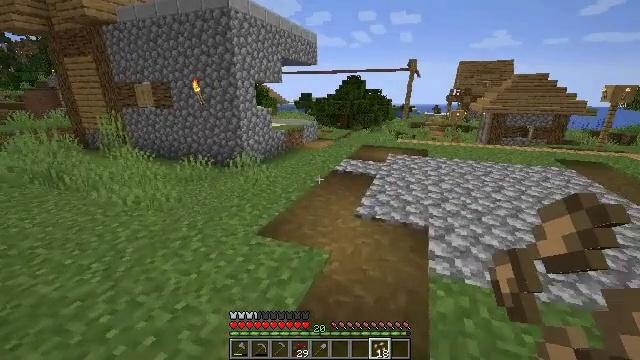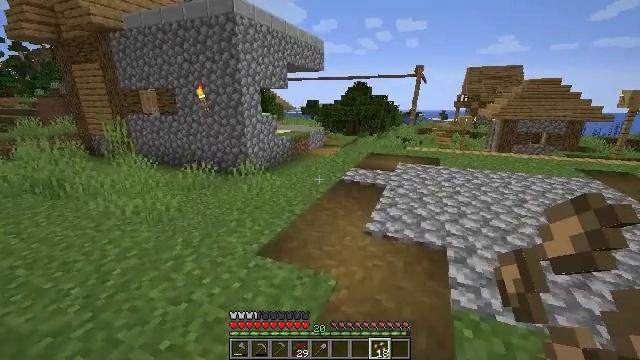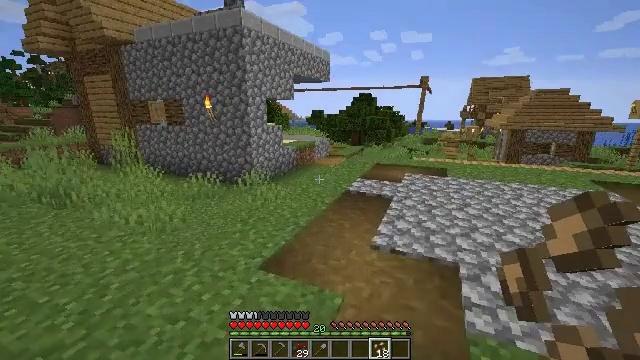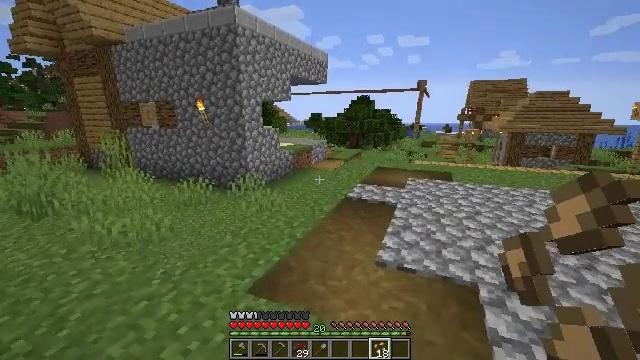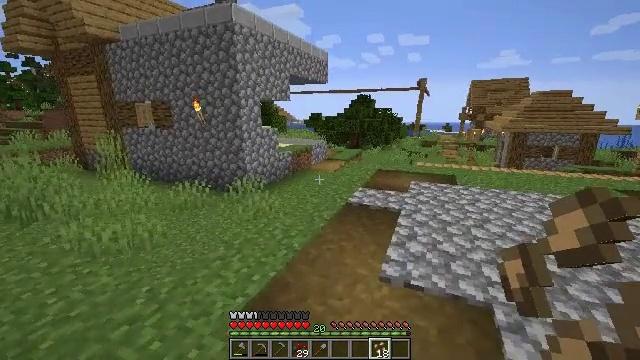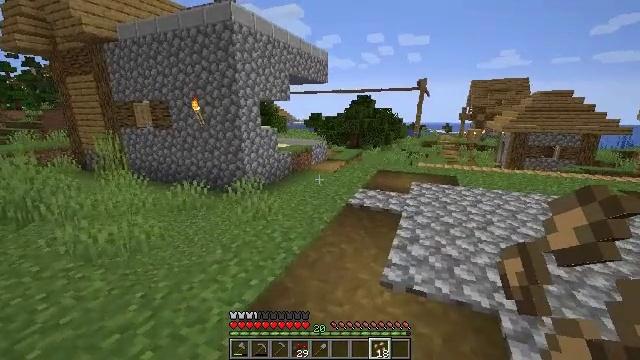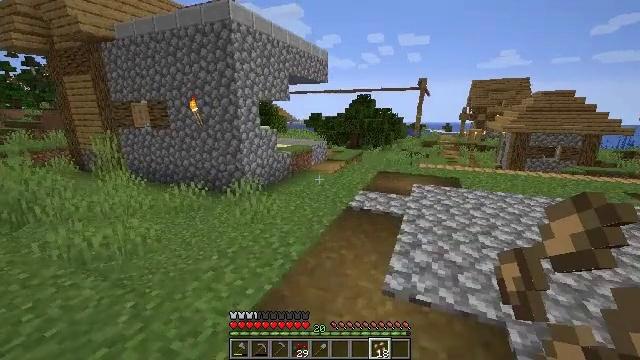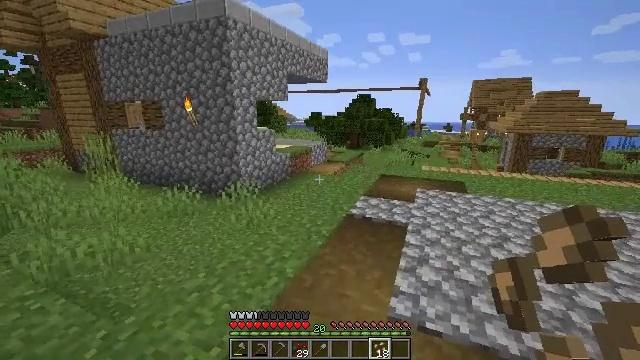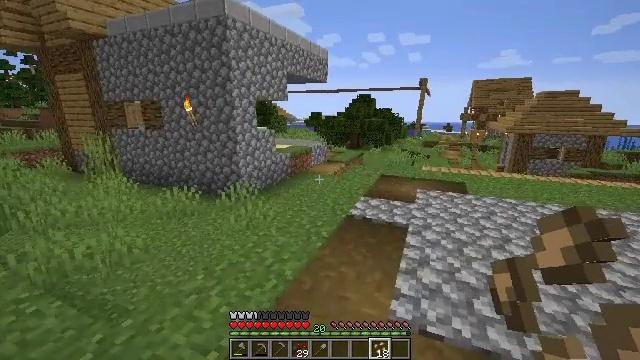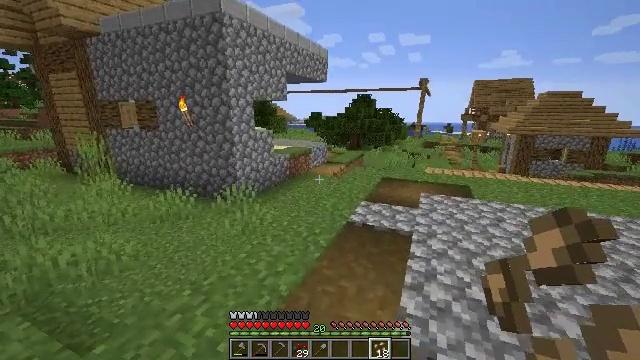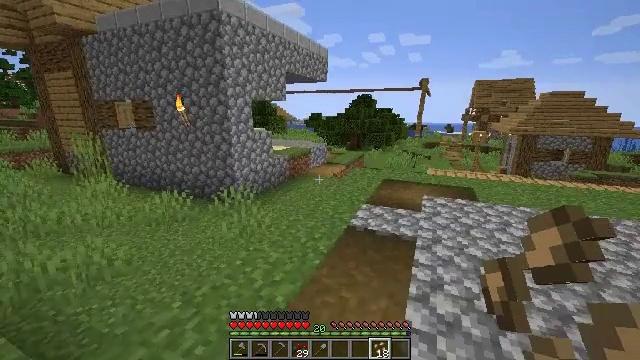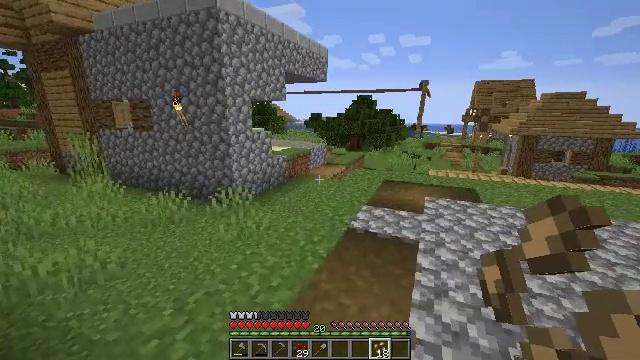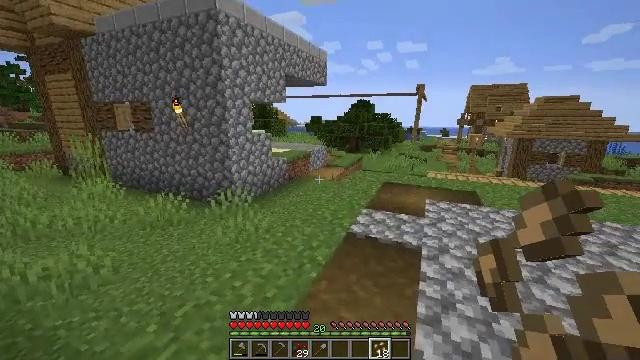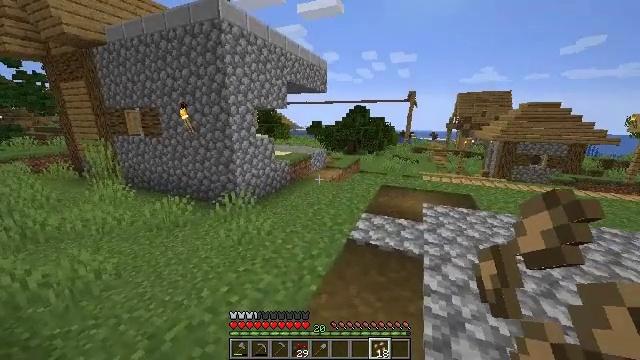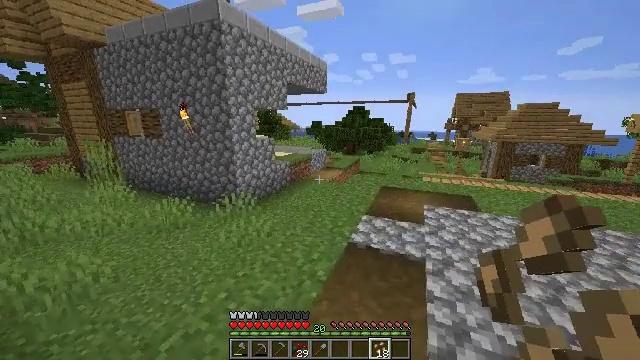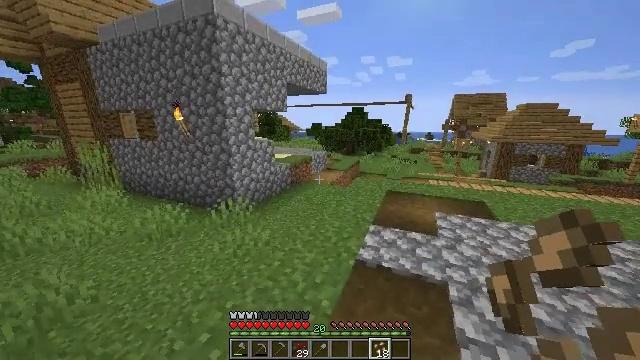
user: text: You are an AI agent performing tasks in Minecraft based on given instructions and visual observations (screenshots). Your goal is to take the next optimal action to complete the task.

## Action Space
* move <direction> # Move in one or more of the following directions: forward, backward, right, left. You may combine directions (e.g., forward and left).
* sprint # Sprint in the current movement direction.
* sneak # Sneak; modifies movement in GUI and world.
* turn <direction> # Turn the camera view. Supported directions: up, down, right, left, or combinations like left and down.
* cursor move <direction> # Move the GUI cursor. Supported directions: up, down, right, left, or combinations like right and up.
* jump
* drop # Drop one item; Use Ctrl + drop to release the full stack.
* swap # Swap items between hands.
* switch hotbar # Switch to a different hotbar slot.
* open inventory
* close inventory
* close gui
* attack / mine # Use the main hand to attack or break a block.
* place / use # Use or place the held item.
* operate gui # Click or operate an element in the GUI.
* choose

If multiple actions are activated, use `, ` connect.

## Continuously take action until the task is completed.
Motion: motion action
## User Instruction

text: Remove beetroot seeds from the inventory.
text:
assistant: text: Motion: move forward, turn left and up
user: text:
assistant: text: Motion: move forward, turn left and up
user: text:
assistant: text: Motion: move forward
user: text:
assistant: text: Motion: move forward
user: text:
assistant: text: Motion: no_op
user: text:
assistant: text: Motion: move forward
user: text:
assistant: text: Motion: move forward
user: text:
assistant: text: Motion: move forward
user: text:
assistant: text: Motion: move forward
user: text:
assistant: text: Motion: no_op
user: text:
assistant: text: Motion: move forward
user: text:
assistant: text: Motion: move forward
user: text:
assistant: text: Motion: move forward
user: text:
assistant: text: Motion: move forward
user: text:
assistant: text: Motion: move forward
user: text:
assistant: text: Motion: move forward
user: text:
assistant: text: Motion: move forward
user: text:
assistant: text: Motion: move forward
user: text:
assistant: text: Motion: move forward
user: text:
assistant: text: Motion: move forward
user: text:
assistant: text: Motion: move forward
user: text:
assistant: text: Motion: move forward, jump
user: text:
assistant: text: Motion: move forward, jump
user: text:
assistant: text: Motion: move forward, jump
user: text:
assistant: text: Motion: move forward, jump
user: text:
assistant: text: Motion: move forward
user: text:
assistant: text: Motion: move forward
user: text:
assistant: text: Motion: move forward, turn left
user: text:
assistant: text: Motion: move forward, turn left
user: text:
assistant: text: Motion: move forward, turn left